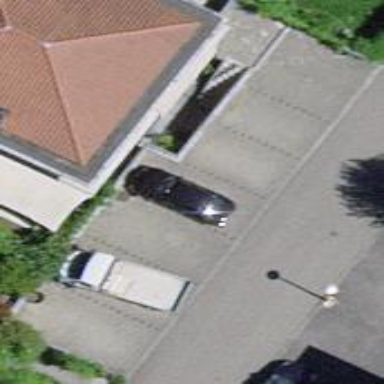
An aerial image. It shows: Street side parking area.